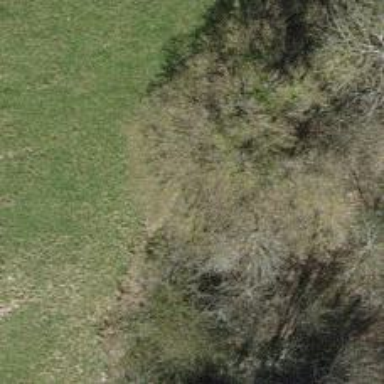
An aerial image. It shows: Single tag "natural: tree."